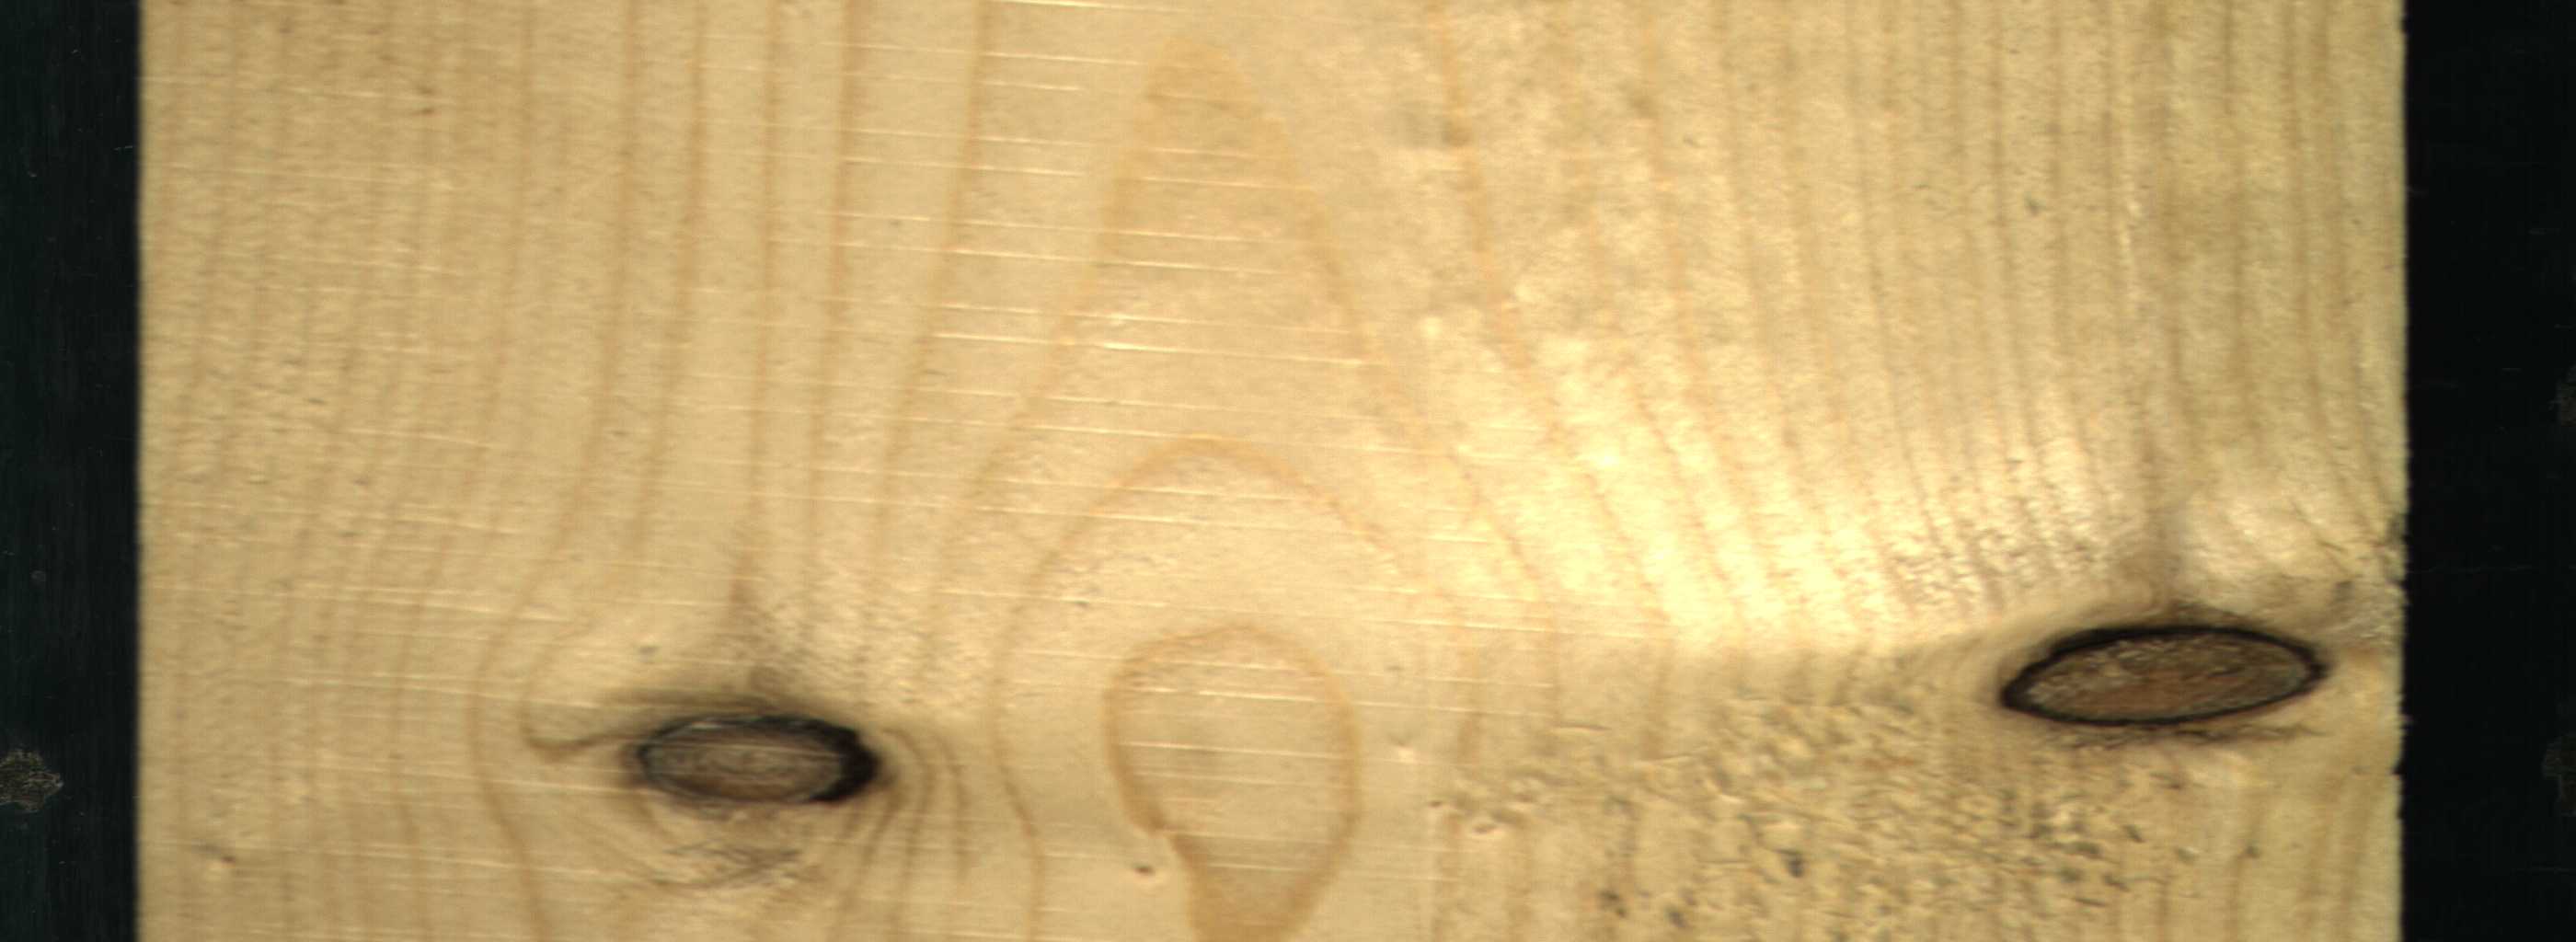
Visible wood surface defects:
Dead_Knot
Dead_Knot